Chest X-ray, AP view. Patient: 25 years old, sex F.
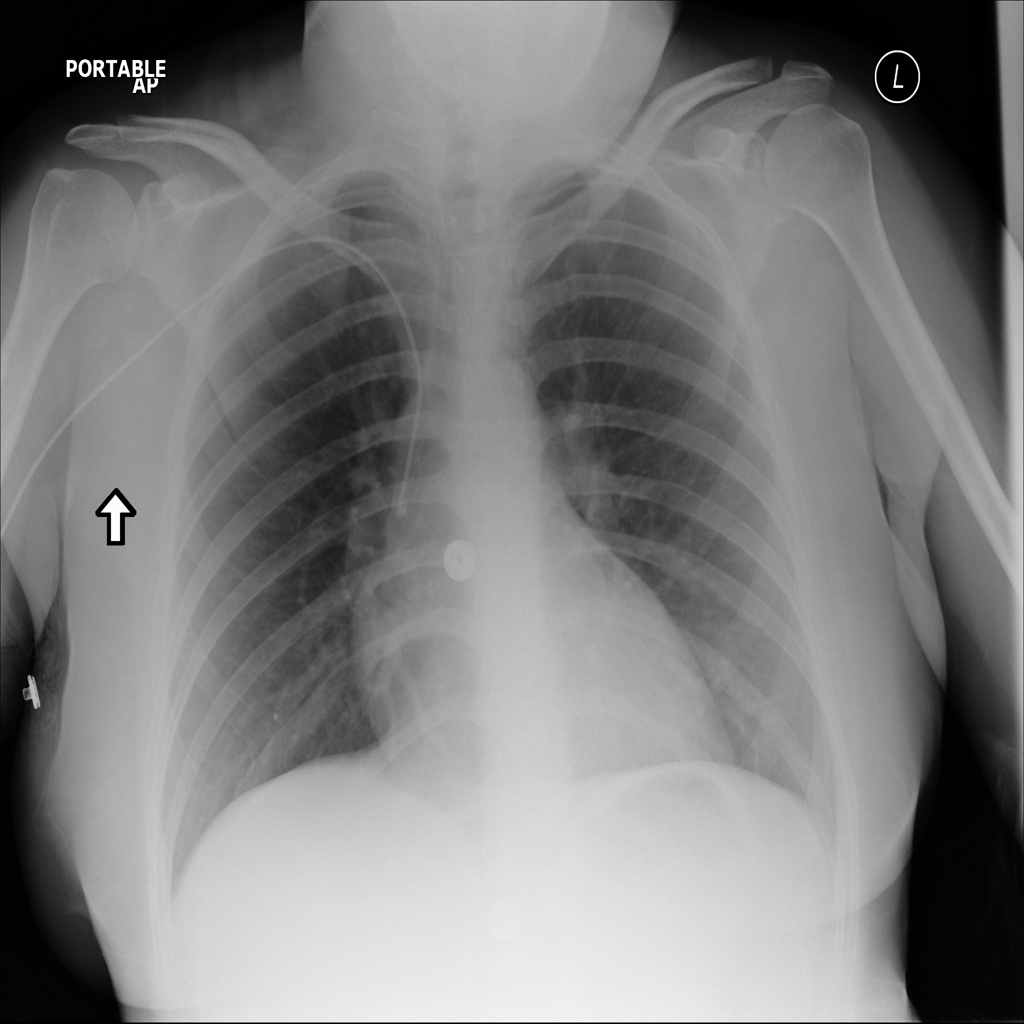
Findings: No Finding